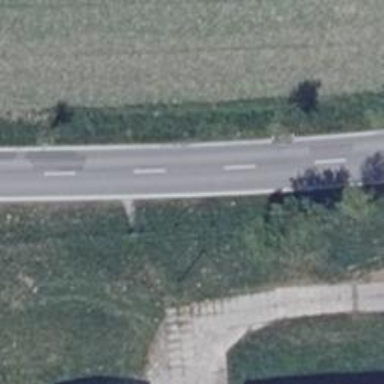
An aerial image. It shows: Secondary road with asphalt surface.